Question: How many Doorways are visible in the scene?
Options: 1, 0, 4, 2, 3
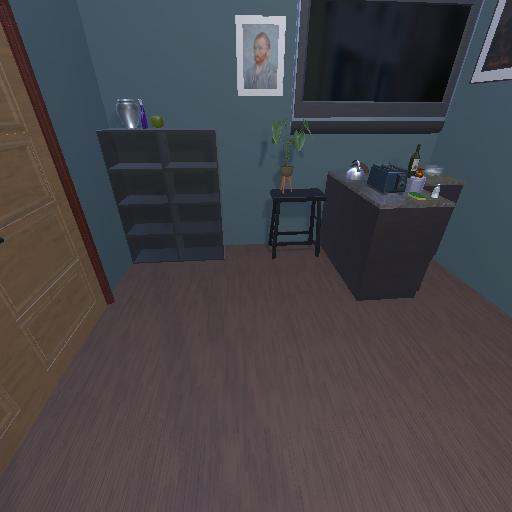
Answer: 1